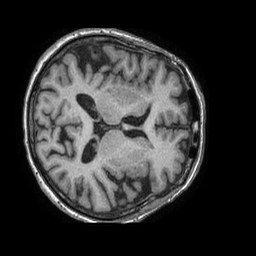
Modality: T1w
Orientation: axial
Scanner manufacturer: philips
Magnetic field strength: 1.5 T
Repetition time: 0.007634 s
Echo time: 0.003473 s